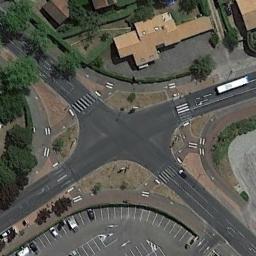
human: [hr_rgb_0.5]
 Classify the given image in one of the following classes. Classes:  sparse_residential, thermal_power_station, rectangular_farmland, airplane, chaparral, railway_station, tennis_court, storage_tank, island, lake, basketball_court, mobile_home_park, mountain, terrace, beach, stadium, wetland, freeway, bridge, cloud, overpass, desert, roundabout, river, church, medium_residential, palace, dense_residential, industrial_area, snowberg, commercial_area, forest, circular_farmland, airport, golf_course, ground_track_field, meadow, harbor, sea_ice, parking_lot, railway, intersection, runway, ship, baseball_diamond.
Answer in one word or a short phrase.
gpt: intersection